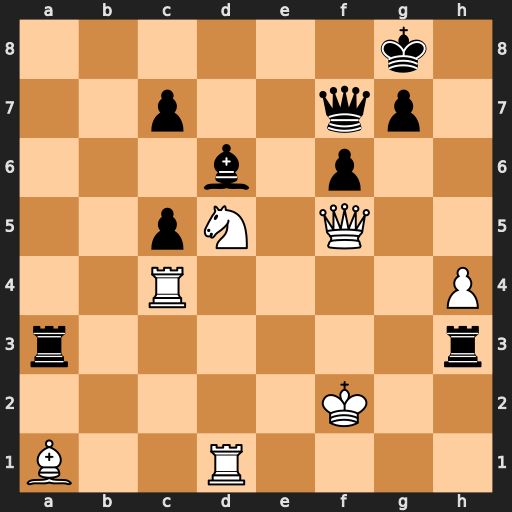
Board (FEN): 6k1/2p2qp1/3b1p2/2pN1Q2/2R4P/r6r/5K2/B2R4
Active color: w
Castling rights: -
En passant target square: -
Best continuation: Nxf6+ gxf6 Rg4+ Kf8 Qc8+ Qe8 Rg8+ Kxg8 Qxe8+